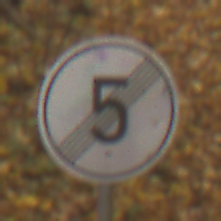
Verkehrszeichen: EndeGeschwindigkeit5
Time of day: MorningAfternoon
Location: Outdoor (Nature)
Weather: Overcast
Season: Autumn
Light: Natural